Question: I'm trying to use a <URL>:

I'm loading the '.9.png' files directly into a (libgdx) <URL> like this:
'''
this.dialogButtonUp = new NinePatchDrawable(
new NinePatch(new Texture(Gdx.files.internal("data/button-round.9.png"))));
this.dialogButtonDown = new NinePatchDrawable(
new NinePatch(new Texture(Gdx.files.internal("data/button-round-down.9.png"))));
'''
Then I make a 'TextButtonStyle' that describes the button, and references the two 'NinePatch' drawables:
'''
TextButton.TextButtonStyle buttonStyle = new TextButton.TextButtonStyle();
buttonStyle.font = aValidFontReally;
buttonStyle.fontColor = Color.BLACK;
buttonStyle.up = this.dialogButtonUp;
buttonStyle.down = this.dialogButtonDown;
buttonStyle.pressedOffsetX = -2;
'''
I'm building the button indirectly, via a 'Dialog' box:
'''
new Dialog( ... ).button("Continue", null, buttonStyle);
'''
I've checked the '.9.png' files to make sure that:
- - - 'draw9patch'
Any other suggestions on what to check or change?
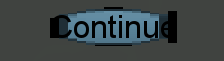
Answer: Thanks to some pointers from @RodHyde, it looks like the libgdx 'NinePatch' class is designed to accept a "post-processed" nine patch texture (i.e., with separate integer values that describe how to cut the single texture into patches). This "processing" usually happens as a side-effect of packing a ".9.png" file into a 'TextureAtlas' (see <URL>, so this makes sense, but is a bit surprising when developing and trying to get something running.
To work-around this so I can directly include ".9.png" files I wrote this:
'''
private static NinePatch processNinePatchFile(String fname) {
final Texture t = new Texture(Gdx.files.internal(fname));
final int width = t.getWidth() - 2;
final int height = t.getHeight() - 2;
return new NinePatch(new TextureRegion(t, 1, 1, width, height), 3, 3, 3, 3);
}
'''
This loads the texture, creates a sub-region that trims off the 1-pixel meta-data border, and then just guesses that the nine-patch border elements are 3 pixels wide/tall. (Computing that correctly by mucking about in the texture data seems possible, but not worth the effort -- just put the texture in an atlas in that case.)